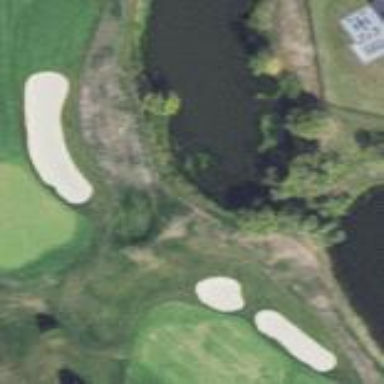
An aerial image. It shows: Golf bunker filled with sandy terrain.